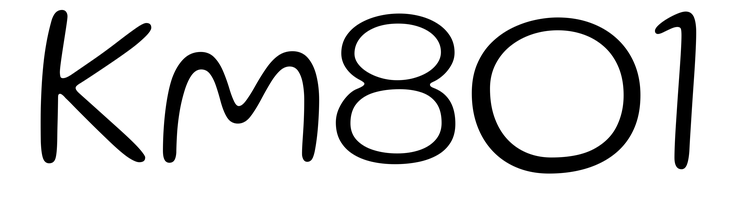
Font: Gluten_ExtraLight